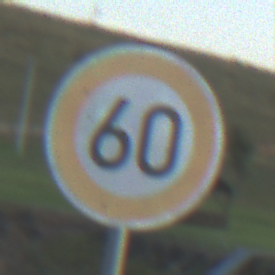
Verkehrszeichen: Geschwindigkeit60
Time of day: SunriseSunset
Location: Outdoor (RoadRail)
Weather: PartlyCloudy
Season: NotSpecified
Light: Natural